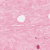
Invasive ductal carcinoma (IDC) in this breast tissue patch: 0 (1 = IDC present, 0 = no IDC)